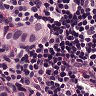
Metastatic tissue present: yes